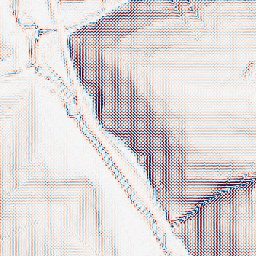
Category: wavelet
Decomposition family: wavelet_dwt
Decomposition parameters: wavelet: haar
level: 2
Upsampling method: sinc_blackman
Upsampling parameters: scale: 4
kernel_size: 16
Upsampling scale: 4